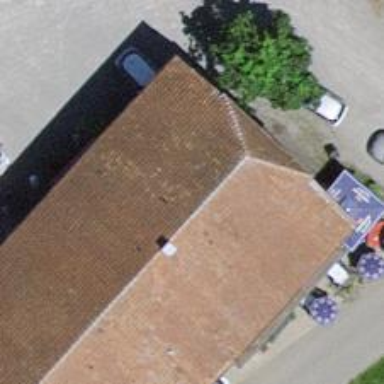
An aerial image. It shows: Restaurant.